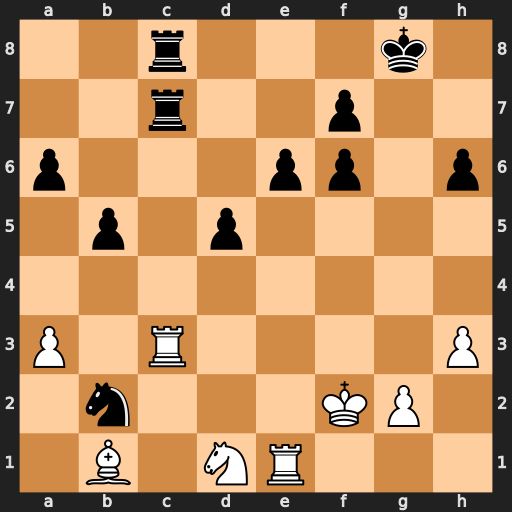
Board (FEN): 2r3k1/2r2p2/p3pp1p/1p1p4/8/P1R4P/1n3KP1/1B1NR3
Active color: w
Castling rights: -
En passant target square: -
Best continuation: Rg3+ Kf8 Nxb2